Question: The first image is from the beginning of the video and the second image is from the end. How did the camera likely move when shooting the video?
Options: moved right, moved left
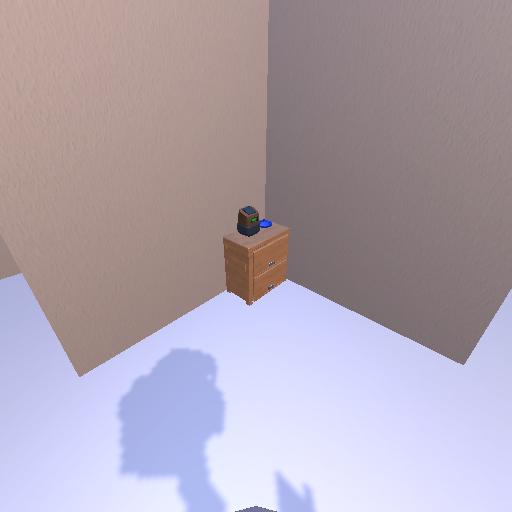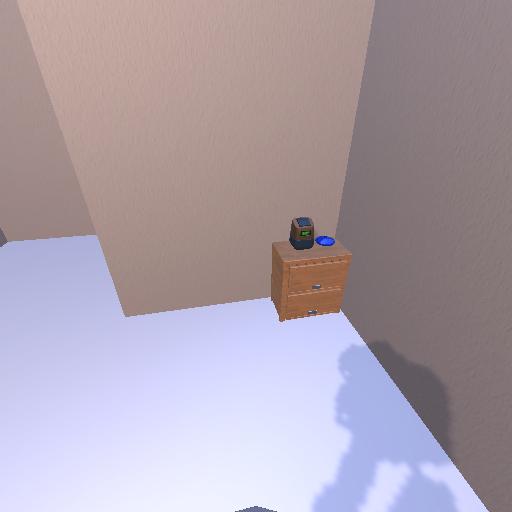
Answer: moved right